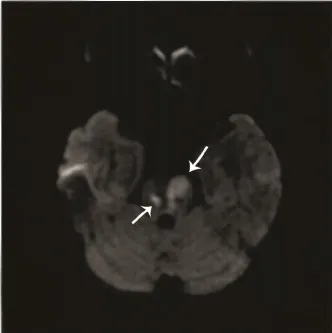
Imageological changes before admission. Diffusion-weighted imaging (DWI) performed in September 2017 showed hyperintense areas in the. Right, and ,left pons.
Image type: radiology (mri)